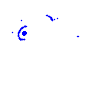
Particle: electron